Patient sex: M
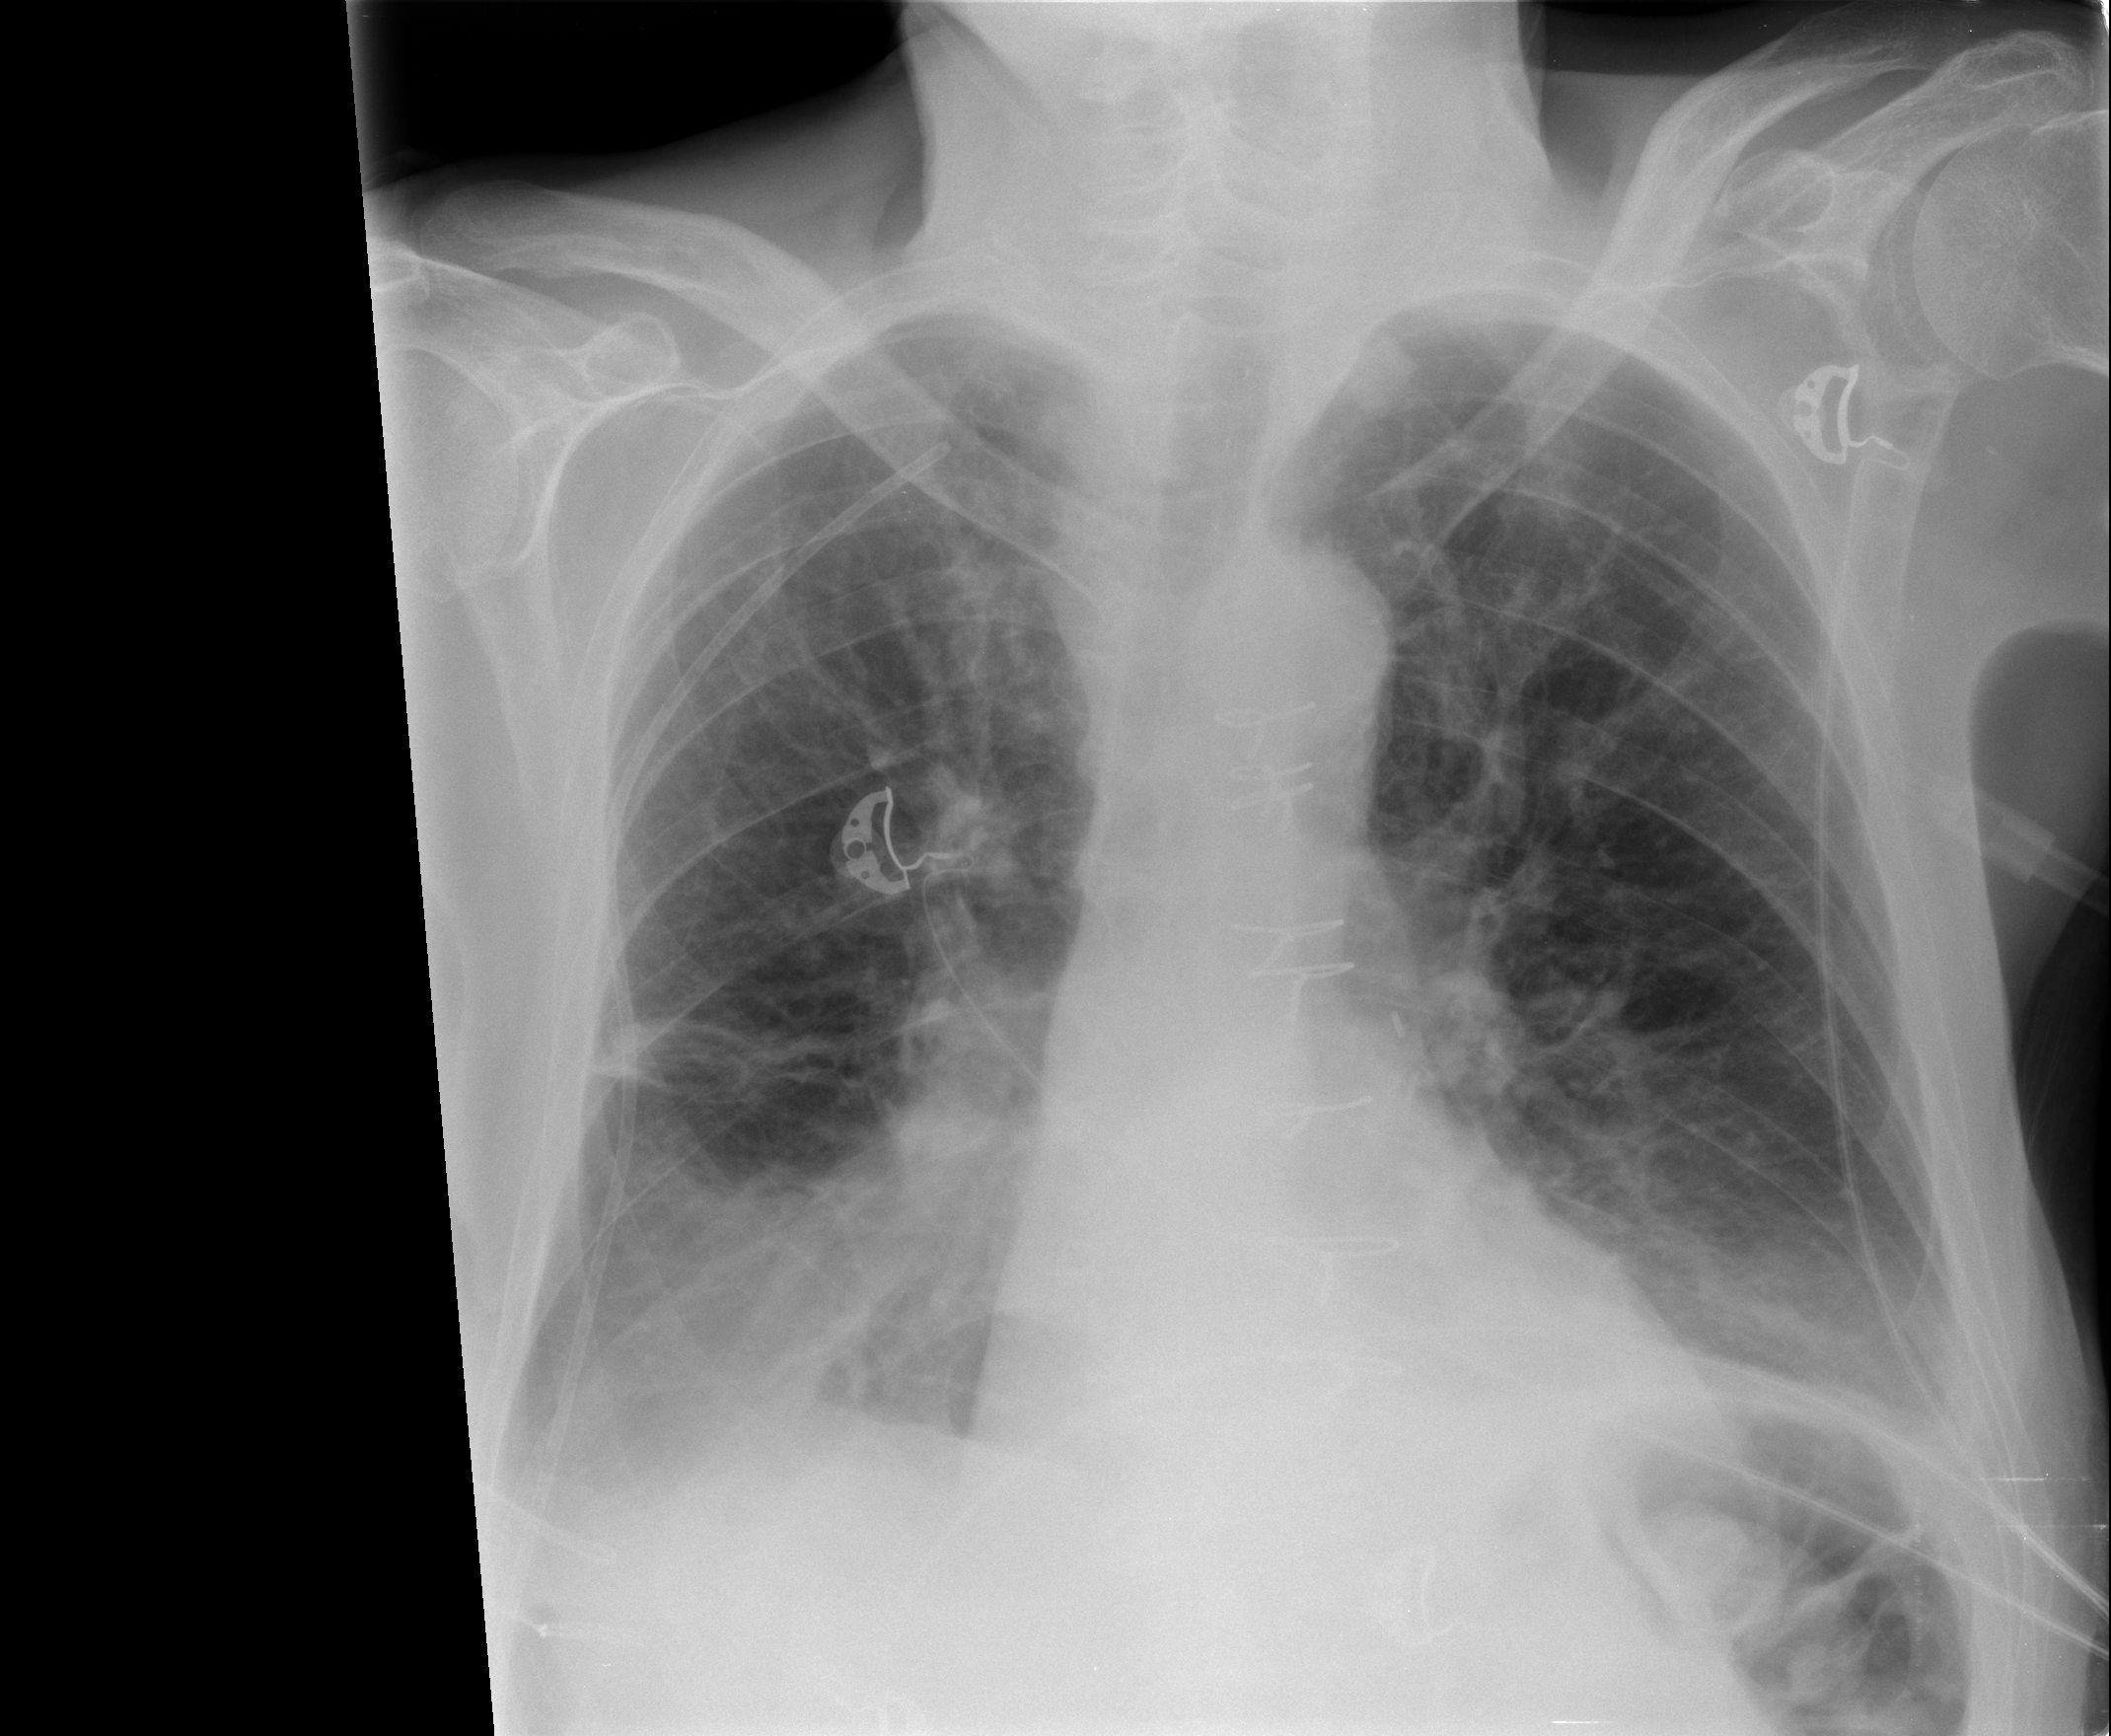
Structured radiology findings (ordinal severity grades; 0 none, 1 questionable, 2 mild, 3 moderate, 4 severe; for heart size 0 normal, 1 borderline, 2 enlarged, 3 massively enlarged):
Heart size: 0
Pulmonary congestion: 2
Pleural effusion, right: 2
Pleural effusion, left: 1
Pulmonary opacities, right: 0
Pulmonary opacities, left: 0
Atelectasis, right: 2
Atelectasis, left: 2